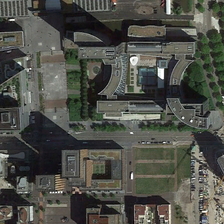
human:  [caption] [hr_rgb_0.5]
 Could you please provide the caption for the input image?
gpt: several large buildings are near some green trees .

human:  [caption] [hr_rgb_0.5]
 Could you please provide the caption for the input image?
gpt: the trade area is divided into four parts by the road .

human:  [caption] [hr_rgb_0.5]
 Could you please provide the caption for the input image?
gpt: tall buildings are surrounded by dark green trees .

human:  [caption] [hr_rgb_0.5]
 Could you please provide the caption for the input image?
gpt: several large buildings are near some green trees .

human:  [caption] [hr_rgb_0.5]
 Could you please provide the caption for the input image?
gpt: the trade area is divided into four parts by the road .